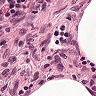
Metastatic tissue present: no